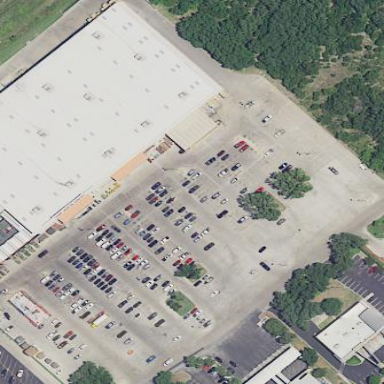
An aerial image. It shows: Retail building.